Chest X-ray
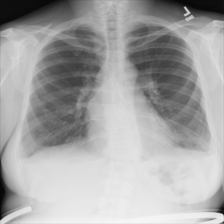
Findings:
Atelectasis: negative
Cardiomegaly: negative
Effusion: negative
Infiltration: negative
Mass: negative
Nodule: negative
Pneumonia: negative
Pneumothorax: negative
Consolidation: negative
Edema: negative
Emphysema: negative
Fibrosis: negative
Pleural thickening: negative
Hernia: negative